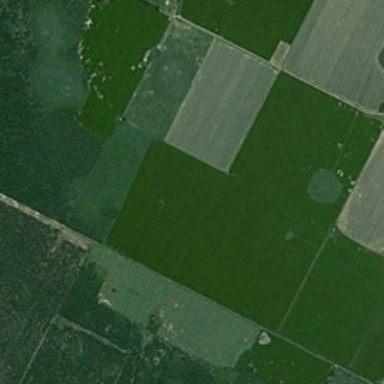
Many pieces of farmlands are together .